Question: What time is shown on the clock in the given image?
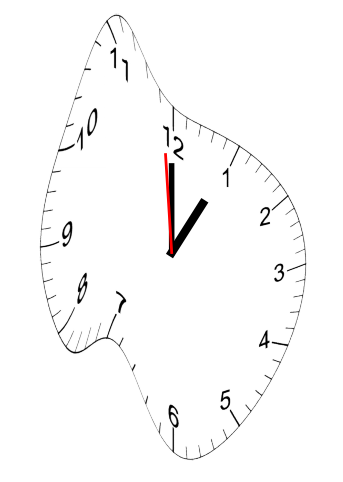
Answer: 12:59:59